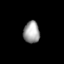
Tissue: lung
Cell type: Fibroblasts
Senescence score: 0.5542
Nuclear area (px): 348
Mean DAPI intensity: 158.672